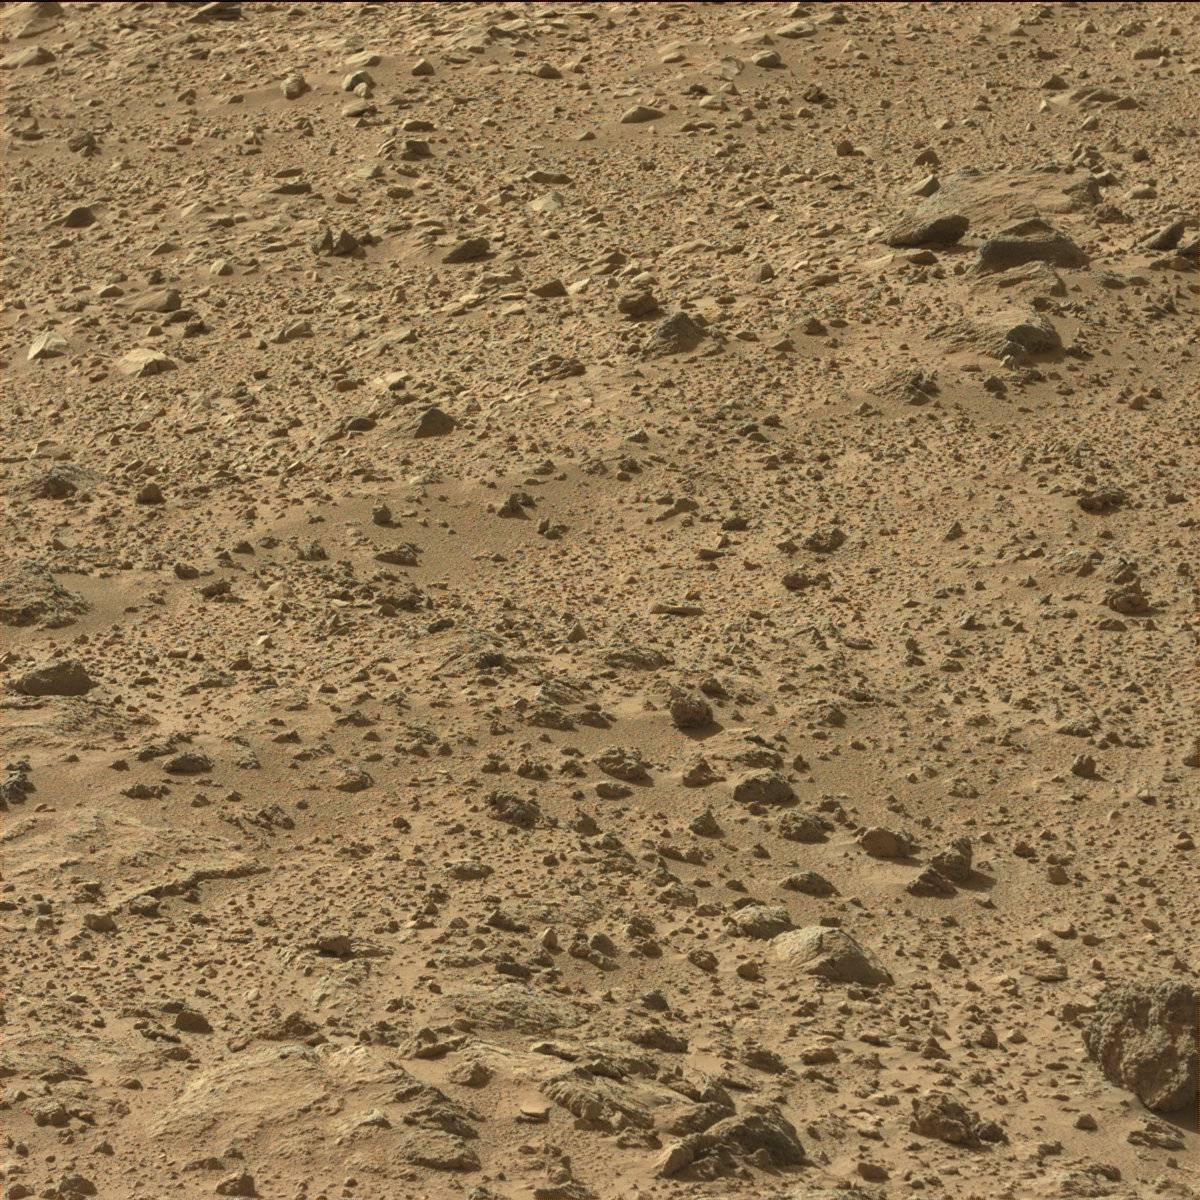
Terrain classes present: Bedrock, Rock, Sand / Soil